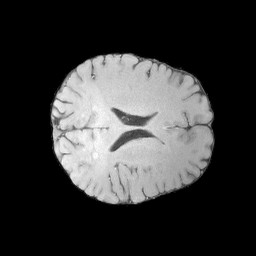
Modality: MP2RAGE
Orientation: axial